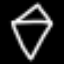
Label: diamond